Question: What is the maximum amount of money that can be robbed from the houses? The neighbour houses cannot be robbed at the same time.
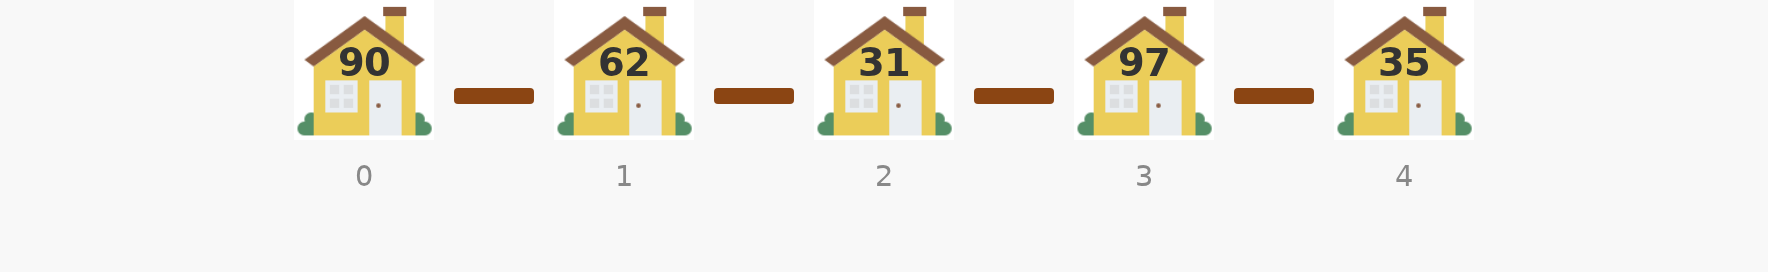
Answer: 187